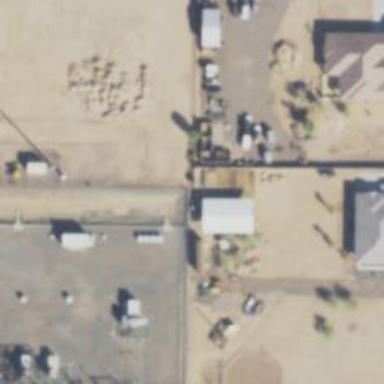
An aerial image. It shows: Outdoor distribution-level power substation enclosed by fence.